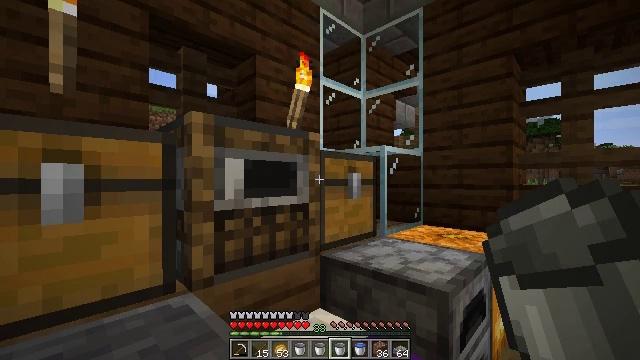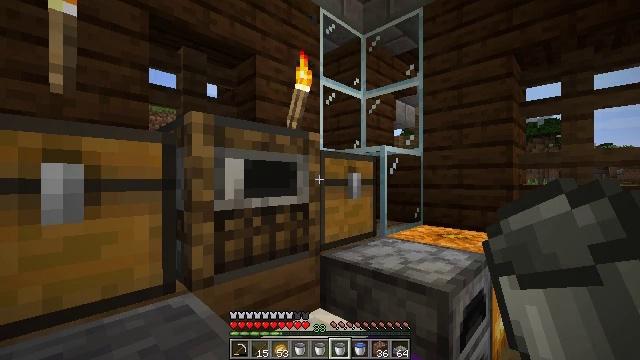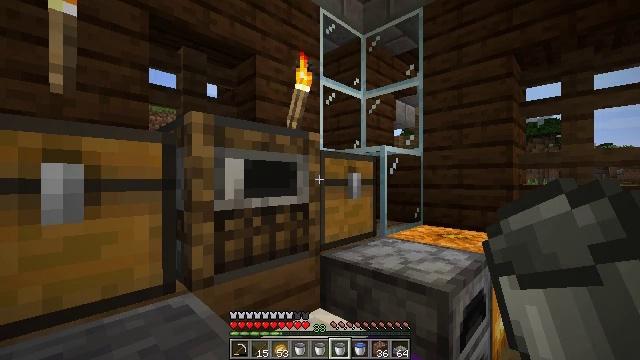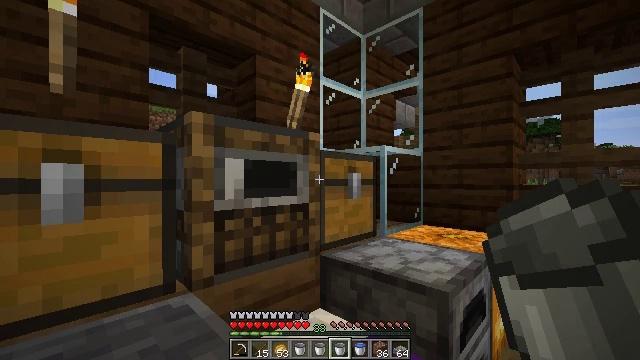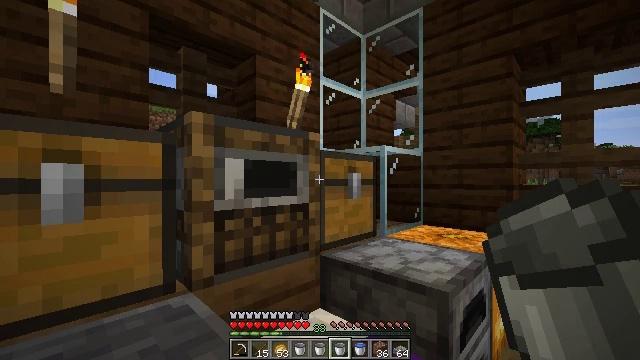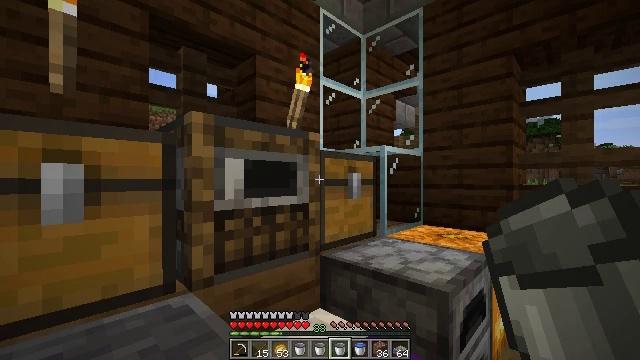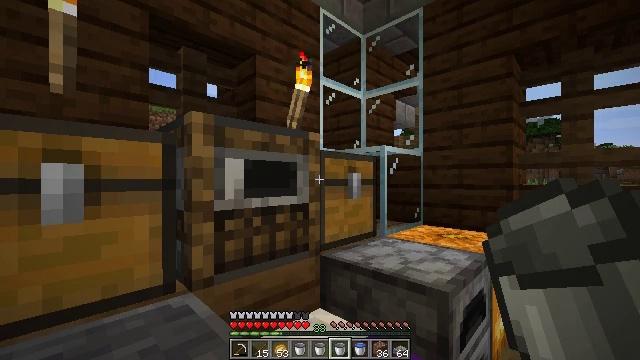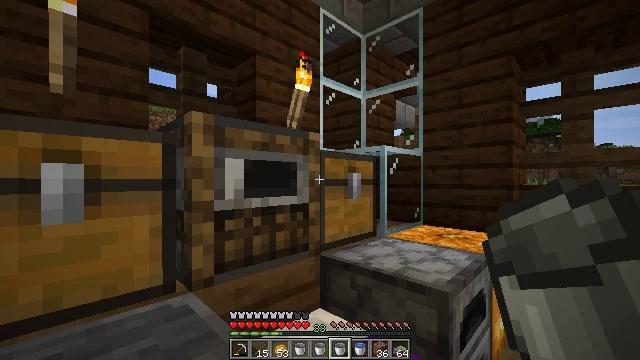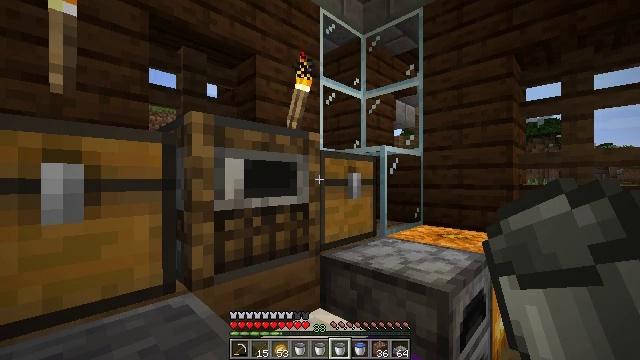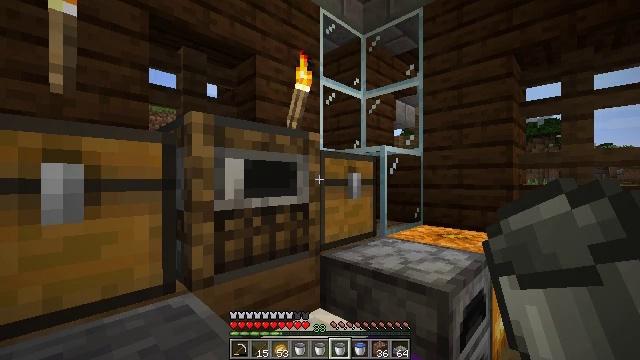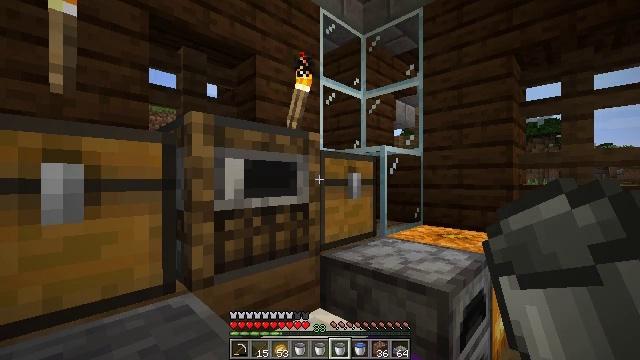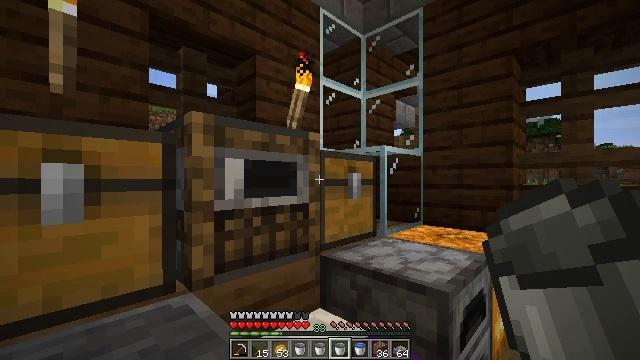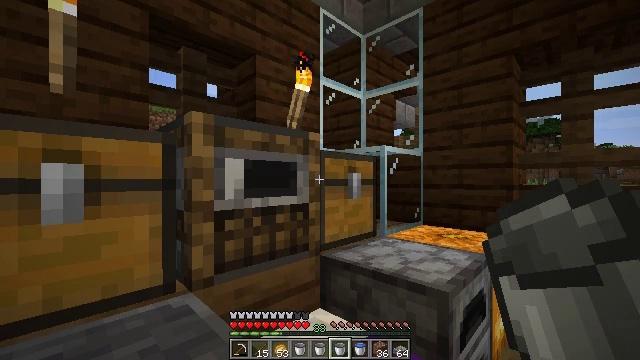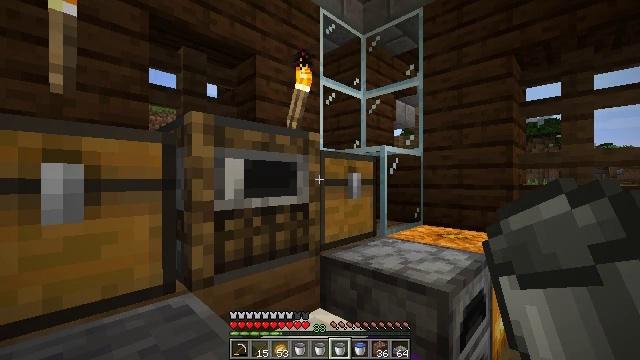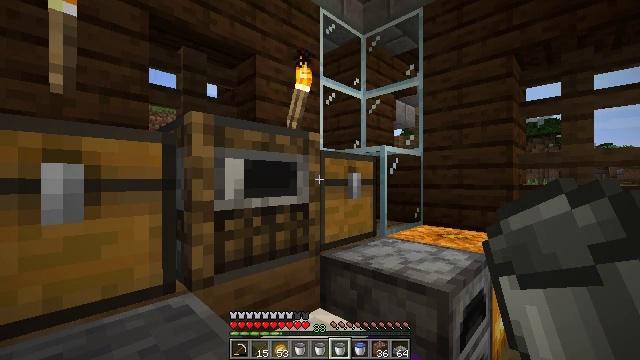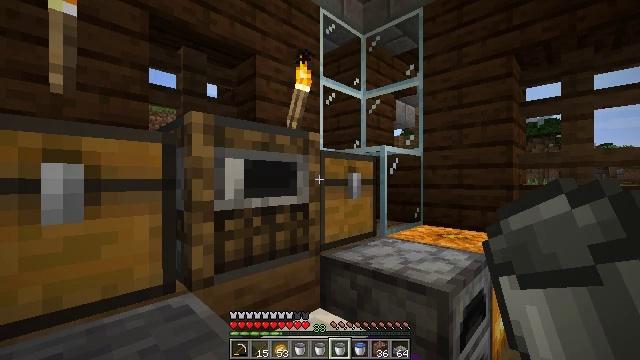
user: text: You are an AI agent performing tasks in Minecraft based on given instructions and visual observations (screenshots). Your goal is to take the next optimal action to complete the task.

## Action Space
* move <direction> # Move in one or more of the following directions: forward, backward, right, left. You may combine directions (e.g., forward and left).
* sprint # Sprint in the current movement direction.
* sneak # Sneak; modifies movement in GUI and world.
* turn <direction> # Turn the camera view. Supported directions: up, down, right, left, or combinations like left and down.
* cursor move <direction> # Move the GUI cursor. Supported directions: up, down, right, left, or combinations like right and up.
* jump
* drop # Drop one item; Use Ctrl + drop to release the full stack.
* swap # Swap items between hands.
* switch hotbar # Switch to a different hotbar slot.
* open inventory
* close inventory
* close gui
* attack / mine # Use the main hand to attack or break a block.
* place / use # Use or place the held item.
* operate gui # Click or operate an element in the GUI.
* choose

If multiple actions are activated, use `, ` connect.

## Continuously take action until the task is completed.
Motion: motion action
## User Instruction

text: Destroy the spruce leaves to get sticks and saplings.
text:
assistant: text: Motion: no_op
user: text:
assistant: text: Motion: no_op
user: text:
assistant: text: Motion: no_op
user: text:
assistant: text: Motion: no_op
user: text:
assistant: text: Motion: no_op
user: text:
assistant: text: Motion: no_op
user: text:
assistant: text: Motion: no_op
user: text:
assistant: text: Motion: no_op
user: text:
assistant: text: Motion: no_op
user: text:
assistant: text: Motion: no_op
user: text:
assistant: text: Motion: no_op
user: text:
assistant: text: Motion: no_op
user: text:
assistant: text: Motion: no_op
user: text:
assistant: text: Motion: no_op
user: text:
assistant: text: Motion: no_op
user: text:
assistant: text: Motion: no_op
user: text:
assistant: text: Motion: no_op
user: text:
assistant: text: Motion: no_op
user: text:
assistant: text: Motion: no_op
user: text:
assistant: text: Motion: no_op
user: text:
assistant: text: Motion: no_op
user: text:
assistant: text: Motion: no_op
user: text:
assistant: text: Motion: no_op
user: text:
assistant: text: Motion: no_op
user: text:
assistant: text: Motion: no_op
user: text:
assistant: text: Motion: no_op
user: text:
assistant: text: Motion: no_op
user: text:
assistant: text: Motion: no_op
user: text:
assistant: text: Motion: no_op
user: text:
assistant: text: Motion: no_op